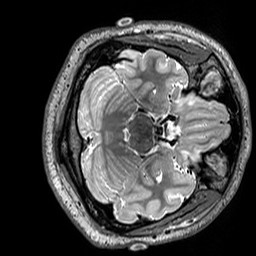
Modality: T2w
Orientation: axial
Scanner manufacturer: siemens
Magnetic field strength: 3 T
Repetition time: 3.2 s
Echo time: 0.406 s